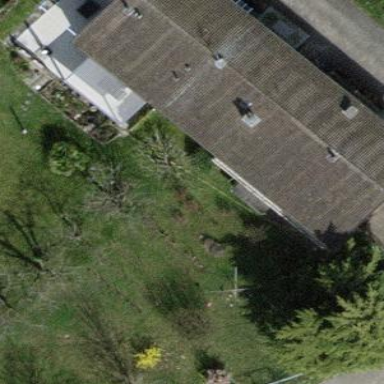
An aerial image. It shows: Semidetached house.